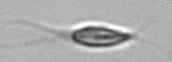
Label: Chrysochromulina